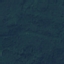
Label: Forest